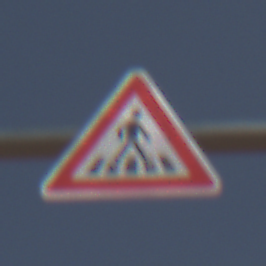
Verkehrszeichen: FussgaengerueberwegLinks
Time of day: Midday
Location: Outdoor (Nature)
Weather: PartlyCloudy
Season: NotSpecified
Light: Natural